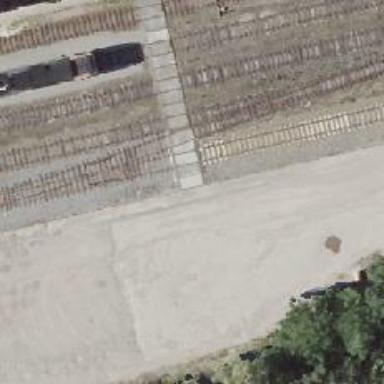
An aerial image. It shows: Railway crossing.